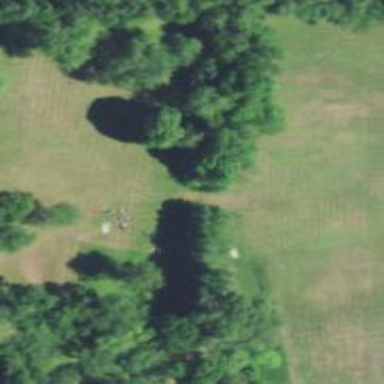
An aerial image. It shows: Disc golf tee area.